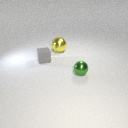
small green metal sphere in front of small gray rubber cube